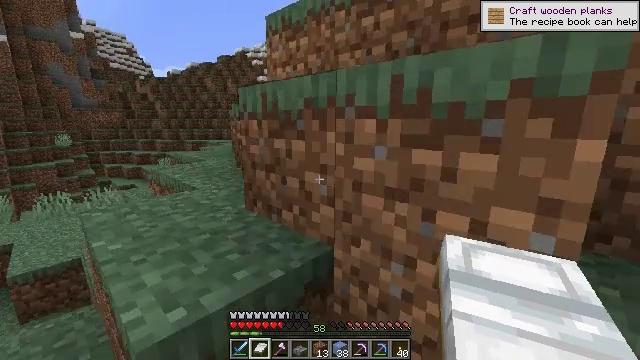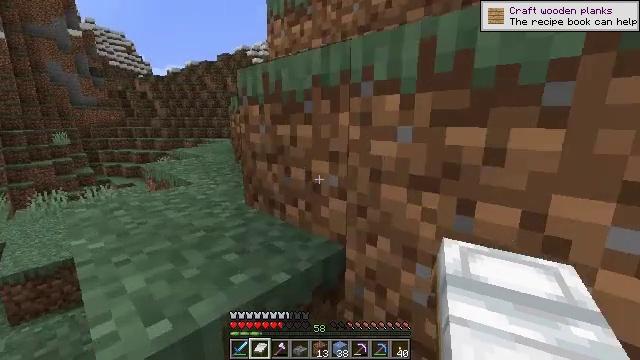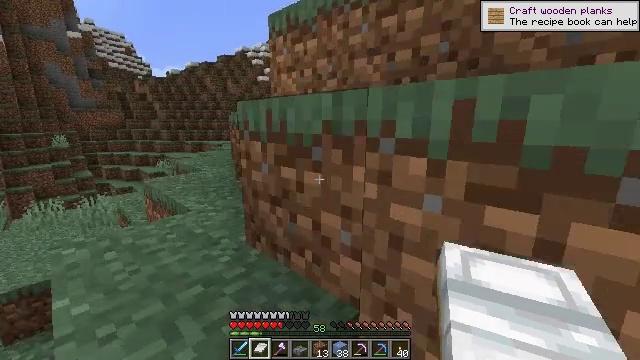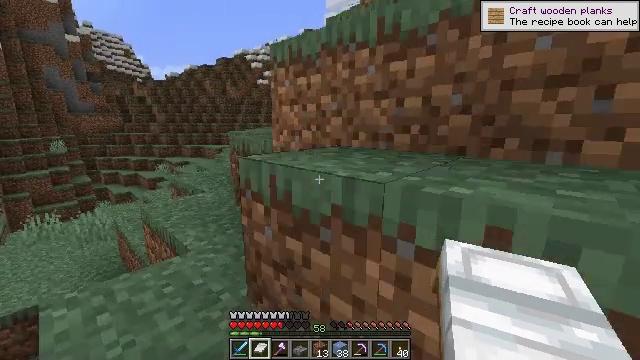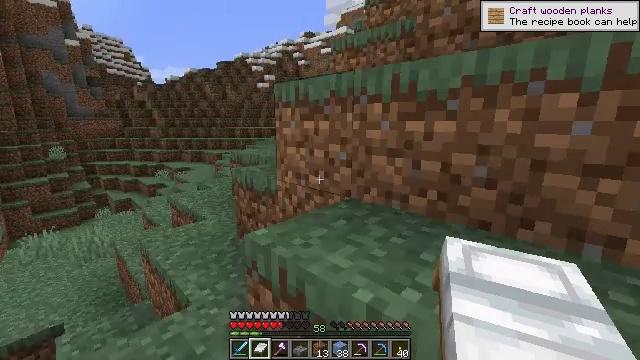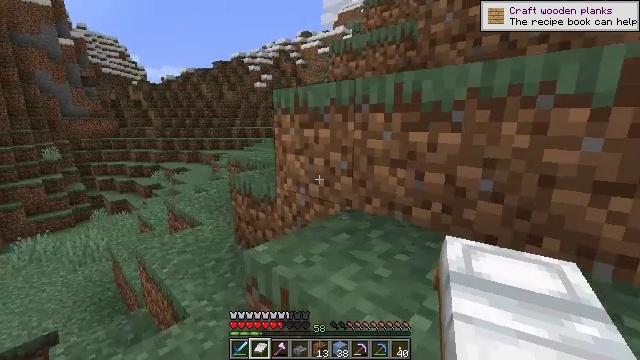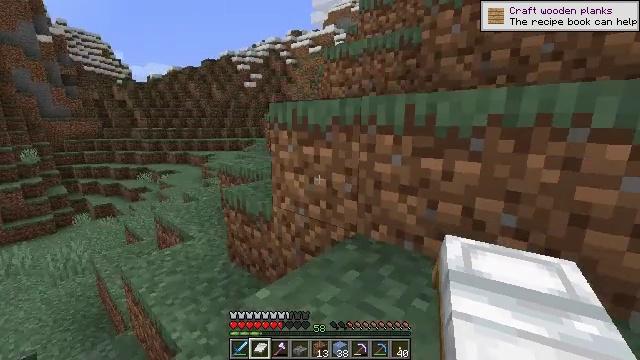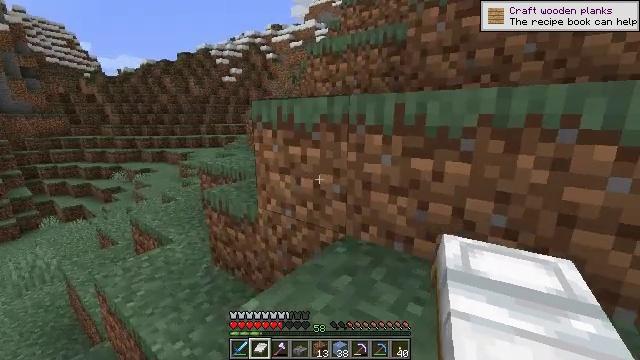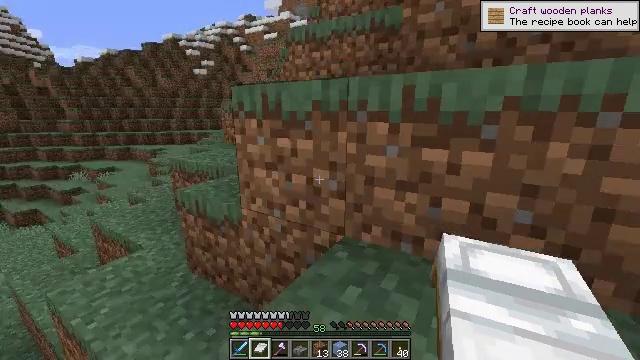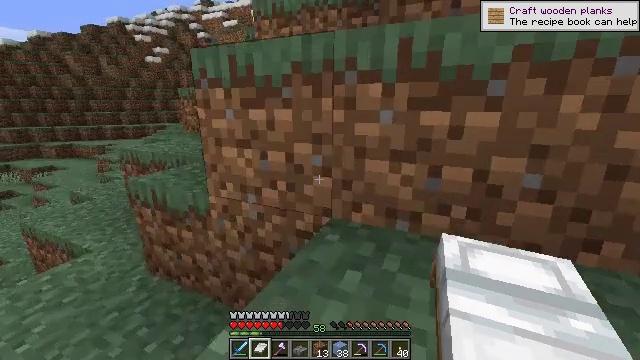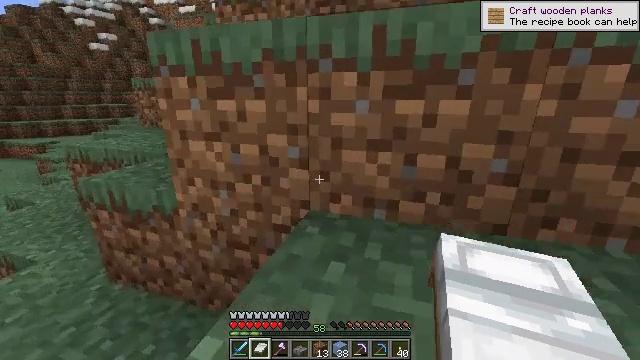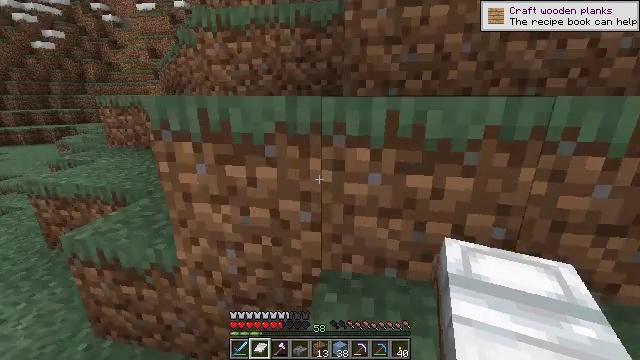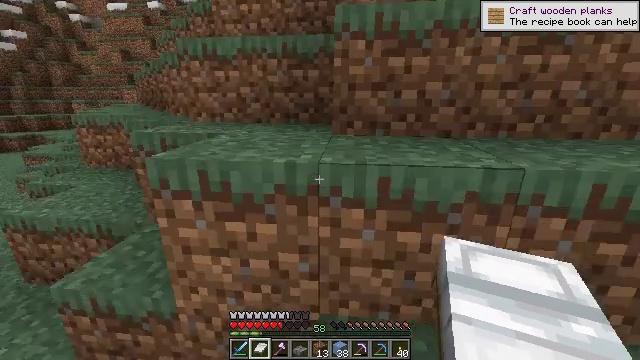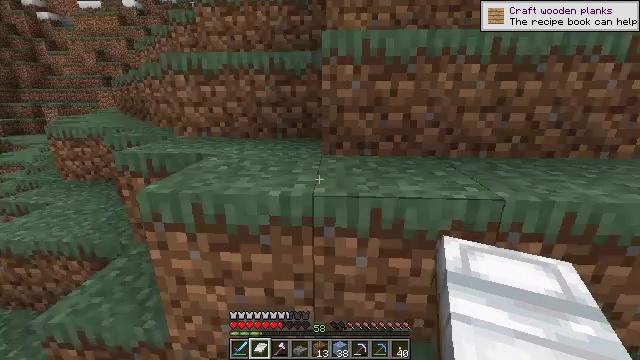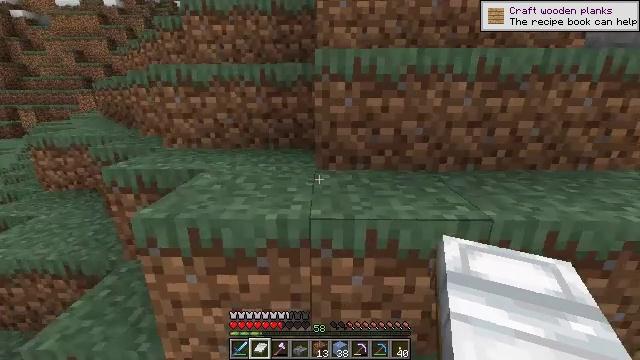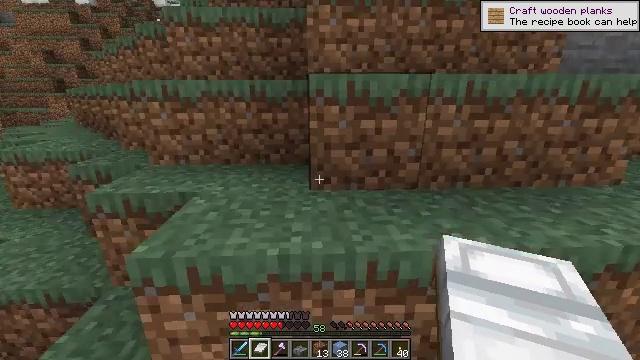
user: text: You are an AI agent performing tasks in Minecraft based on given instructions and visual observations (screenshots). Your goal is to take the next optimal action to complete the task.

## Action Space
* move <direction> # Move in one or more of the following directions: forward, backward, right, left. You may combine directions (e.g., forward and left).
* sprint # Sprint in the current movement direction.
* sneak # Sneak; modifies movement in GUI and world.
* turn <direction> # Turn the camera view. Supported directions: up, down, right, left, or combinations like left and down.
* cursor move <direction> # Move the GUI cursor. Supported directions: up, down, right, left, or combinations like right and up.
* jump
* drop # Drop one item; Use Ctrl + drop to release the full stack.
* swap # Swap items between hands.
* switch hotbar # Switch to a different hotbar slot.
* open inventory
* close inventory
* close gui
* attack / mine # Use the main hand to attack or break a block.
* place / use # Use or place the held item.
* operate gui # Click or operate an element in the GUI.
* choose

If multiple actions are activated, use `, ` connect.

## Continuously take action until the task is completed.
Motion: motion action
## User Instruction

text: Gather ice for building or crafting.
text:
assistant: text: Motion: move forward
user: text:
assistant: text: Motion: move forward, jump
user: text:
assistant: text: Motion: move forward and move left, jump
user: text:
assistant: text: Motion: move forward and move left, jump
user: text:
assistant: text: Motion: move forward and move left, jump
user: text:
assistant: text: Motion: move forward and move left, turn right
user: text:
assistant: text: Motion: move forward, turn right
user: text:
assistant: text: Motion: move forward, turn right and down
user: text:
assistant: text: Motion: move forward, turn right and down
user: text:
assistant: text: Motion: move forward, turn right and down
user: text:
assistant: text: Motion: move forward, turn right, jump
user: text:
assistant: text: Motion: move forward, turn right, jump
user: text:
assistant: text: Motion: move forward, turn right, jump
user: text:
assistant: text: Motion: move forward, turn right
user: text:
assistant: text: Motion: move forward, turn right
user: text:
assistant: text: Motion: move forward, turn right
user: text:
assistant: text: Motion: move forward, turn right
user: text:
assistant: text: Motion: move forward, turn right
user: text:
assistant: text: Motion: move forward, turn right
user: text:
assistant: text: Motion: move forward, turn right, jump
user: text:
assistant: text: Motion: move forward, turn right, jump
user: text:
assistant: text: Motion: move forward, turn right, jump
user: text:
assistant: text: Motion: move forward
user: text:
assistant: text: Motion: move forward
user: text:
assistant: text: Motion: move forward
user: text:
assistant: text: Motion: move forward
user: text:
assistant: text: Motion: move forward
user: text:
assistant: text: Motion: move forward, turn left
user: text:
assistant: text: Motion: move forward, turn left, jump
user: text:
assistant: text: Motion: move forward, turn left, jump